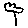
Label: flower